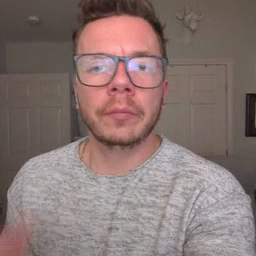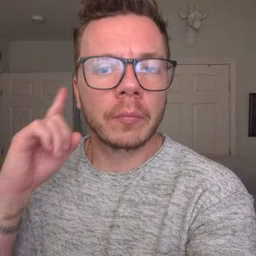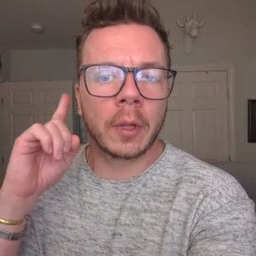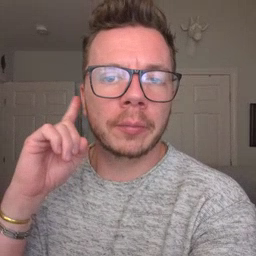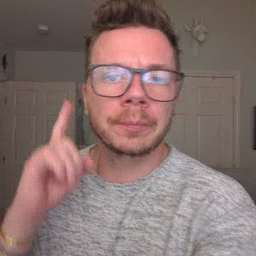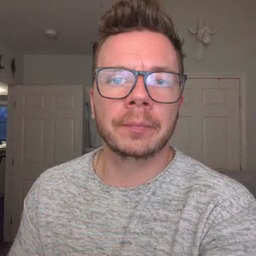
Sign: ear